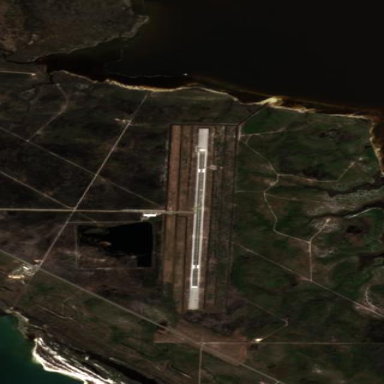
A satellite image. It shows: Military airfield located within aerodrome.